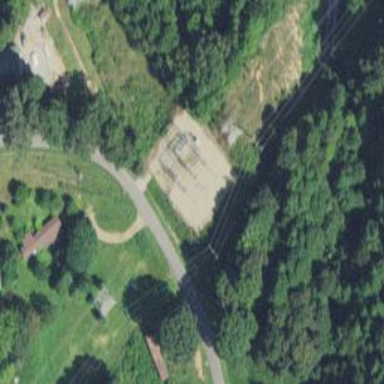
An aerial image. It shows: Substation for switching with surrounding fence.